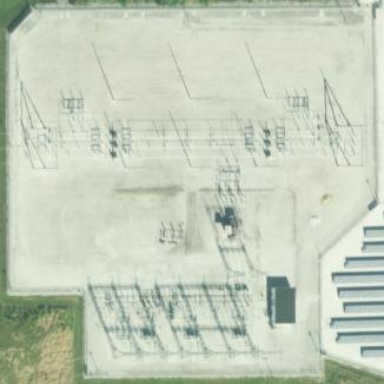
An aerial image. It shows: Fenced power substation at the transmission level.